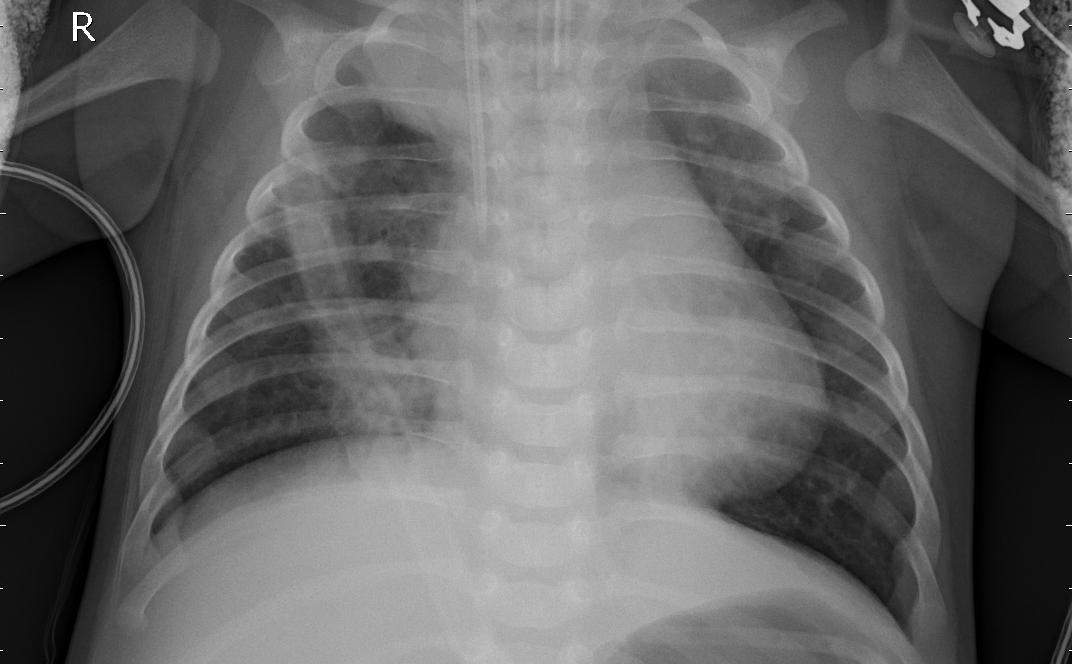
Diagnosis: PNEUMONIA